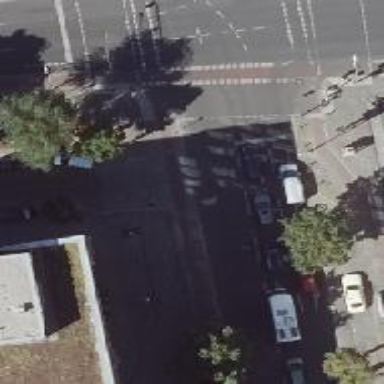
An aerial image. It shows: Unmarked crossing on the road.